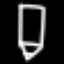
Label: pencil